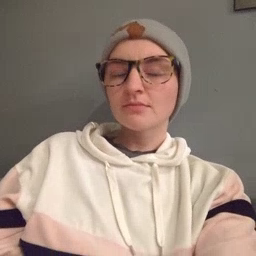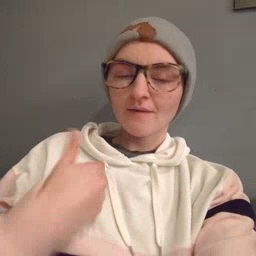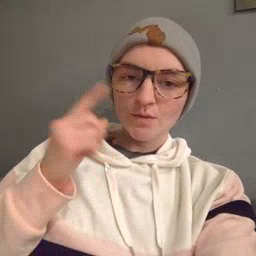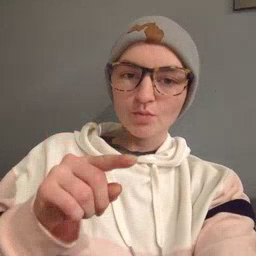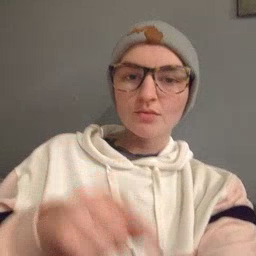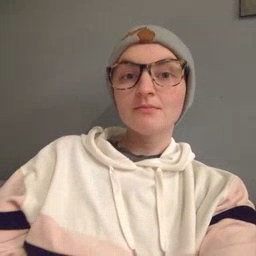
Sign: haveto